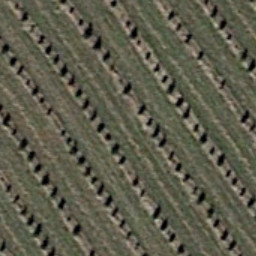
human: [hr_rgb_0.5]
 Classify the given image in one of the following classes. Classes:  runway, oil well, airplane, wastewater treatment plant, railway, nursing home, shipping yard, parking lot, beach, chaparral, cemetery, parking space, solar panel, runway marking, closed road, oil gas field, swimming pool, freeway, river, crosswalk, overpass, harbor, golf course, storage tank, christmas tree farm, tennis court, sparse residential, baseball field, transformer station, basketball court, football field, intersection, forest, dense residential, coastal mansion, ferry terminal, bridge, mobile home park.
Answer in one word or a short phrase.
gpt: christmas tree farm